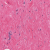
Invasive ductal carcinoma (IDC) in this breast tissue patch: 0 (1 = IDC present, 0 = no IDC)